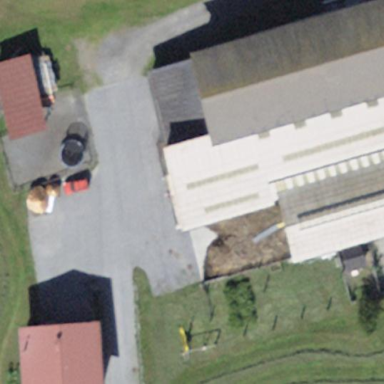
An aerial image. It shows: Farmyard area.